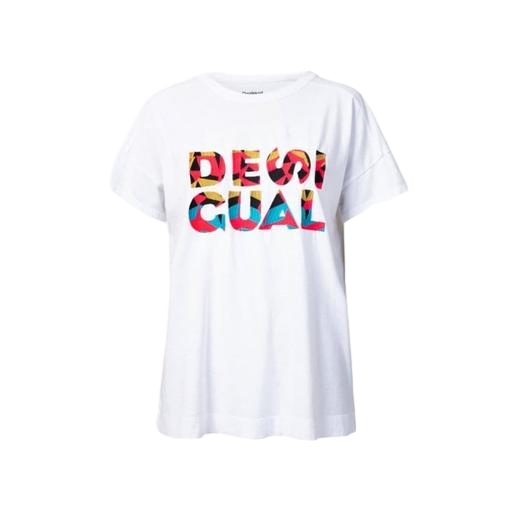
multicolor white logo t-shirt, multicolor white t-shirt, multicolor logo t-shirt, white background